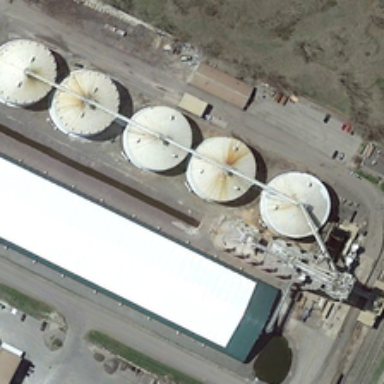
A row of storage tanks are near a white building and meadows .